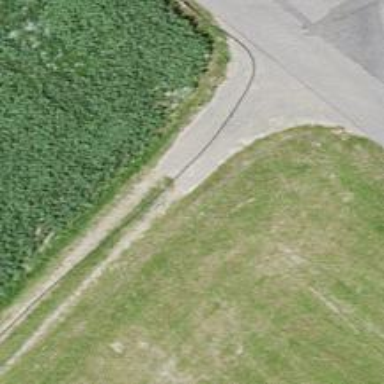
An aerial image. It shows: Track road with grade3 tracktype.